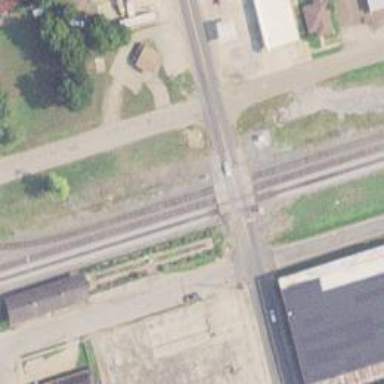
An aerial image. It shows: Railway level crossing.